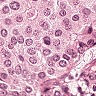
Metastatic tissue present: yes